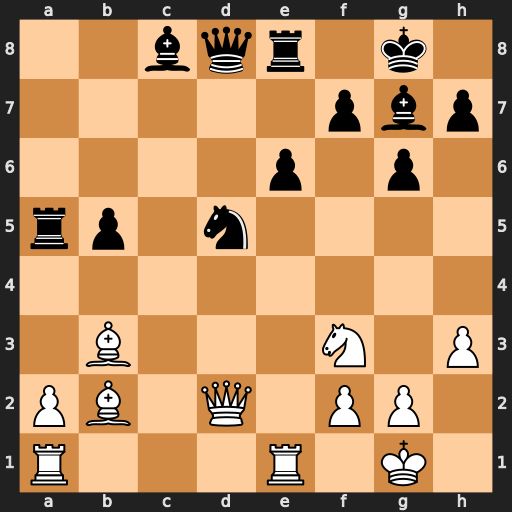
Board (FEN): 2bqr1k1/5pbp/4p1p1/rp1n4/8/1B3N1P/PB1Q1PP1/R3R1K1
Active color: w
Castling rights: -
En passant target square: -
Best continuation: Bxg7 Kxg7 Bxd5